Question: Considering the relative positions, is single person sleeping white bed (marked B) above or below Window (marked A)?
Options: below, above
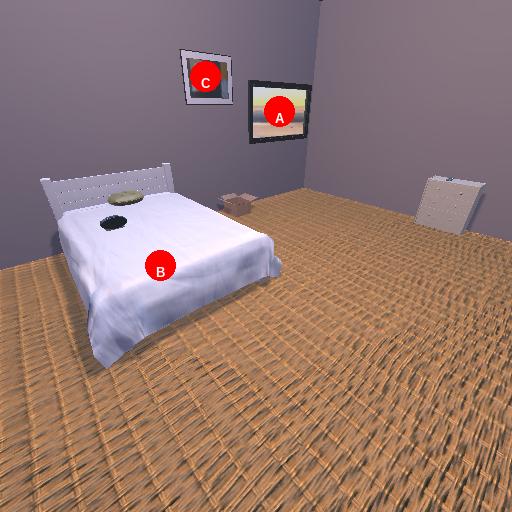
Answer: below